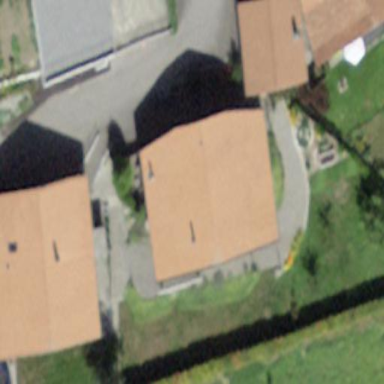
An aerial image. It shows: Residential building.